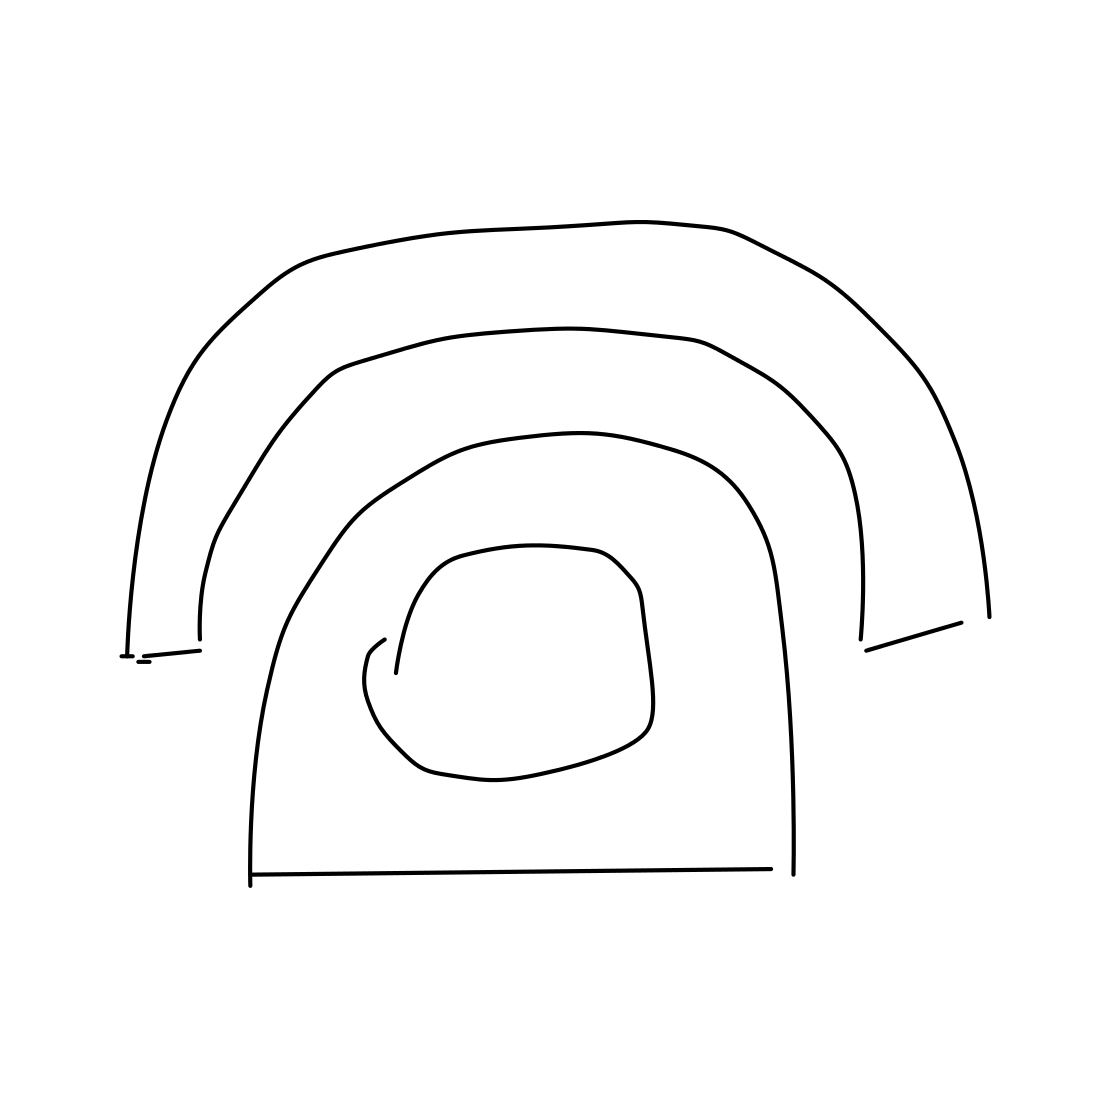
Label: telephone